Question: I'm working on a project about real time sudoku recognition and I ran into a problem. I want to take a part of an image, let's say a part of a sudoku thats been already recognized (like the one below), and turn it into a numpy array for future manipulations.
:

If you are wandering those rectangles are being drawn with 4 points collected by this part of my program:
'''
contours, hierarchy = findContours( thresh.copy(), RETR_TREE, CHAIN_APPROX_SIMPLE)
for cnt in contours:
rect = minAreaRect(cnt)
if rect[1][0] > 80:
box = boxPoints(rect)
box = np.int0(box)
if thresh[box[0][1], box[0][0]] != 0:
for coord in box:
coords.append(coord)
approx = approxPolyDP(box,0.01*arcLength(box,True),True)
drawContours(img,[approx],0,(255,0,0),2)
'''
I didn't find any solution on the internet so I'm asking: is there any way I can do that?
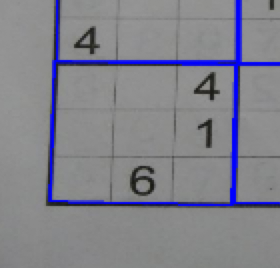
Answer: You can use the contour bounding points to crop the image with slicing and store it in a new array:
'''
# (x1, y1) is the top-left bounding point
# (x2, y2) is the bottom-right bounding point
sudoku_box = img[y1:y2, x1:x2]
'''